Question: I am trying to make login page. i store some data in the database. when i enter the data then it will show the error which i don't know y is coming because i define the index.....
>
'''
//var_dump($_POST);
// Grab User submitted information
$user = $_POST["username"];
$pass = $_POST["password"];
if(empty($user) && empty($pass))
{
$msg = "Pleae enter username and password";
}
else
{
// Connect to the database
$con = mysql_connect("localhost","root","","jj");
// Make sure we connected succesfully
if(! $con)
{
session_start();
$_SESSION['Logged in'] = true;
die('Connection Failed'.mysql_error());
}
// Select the database to use
mysql_select_db("jj");
$qry = "SELECT username, password FROM login WHERE username = '".$user."' and password = '".$pass."'";
echo $qry;
$result = mysql_query($qry);
//var_dump($result);
$row = mysql_fetch_array($result);
//var_dump($row); //check the row
if($row["username"]==$user && $row["password"]==$pass)
{
$msg = "You are a validated user.";
session_start();
$_SESSION['username'] = $row["username"];
$_SESSION['logged_in'] = true;
header("Location: Iphoneunlockingcenter.html");
die();
}
else
{
$msg ="Sorry, your credentials are not valid, Please try again.";
}
}
}
?>
'''
when i try to login then error comes
which the pic is showing

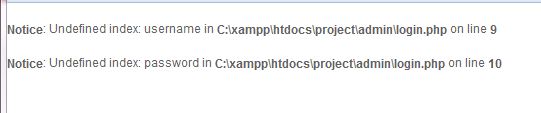
Answer: you have to use ISSET.
try replace this
'''
$user = $_POST["username"];
$pass = $_POST["password"];
'''
by
'''
if(isset($_POST["username"]) and isset($_POST["password"])){
$user = mysql_real_escape_string($_POST["username"]); //escape your variables
$pass = mysql_real_escape_string($_POST["password"]);
}
else {
$user = '';
$pass = '';
}
'''